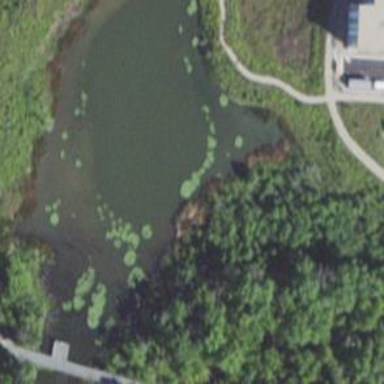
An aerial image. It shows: Pond with natural water.